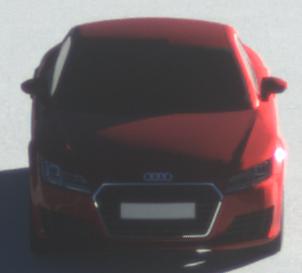
Make: Audi
Model: TT Coupé 1.8 TFSI
Detailed model: TT (8S) Coupé
Model produced from: 2015/08
Model produced until: 2018/06
Doors: 3
Color: red
Road condition: dry road
Daytime: morning or afternoon
Contrast: high contrast